Interaction volume radius: 10 \u00c5
Interaction volume height: 10 \u00c5
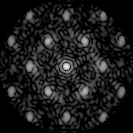
Disorder parameter: 0.366